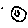
Label: smiley face